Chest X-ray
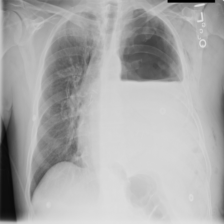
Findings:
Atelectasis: negative
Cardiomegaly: negative
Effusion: negative
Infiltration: negative
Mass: negative
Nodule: negative
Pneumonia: negative
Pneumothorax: positive
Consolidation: negative
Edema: negative
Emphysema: positive
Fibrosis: negative
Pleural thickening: negative
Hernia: negative